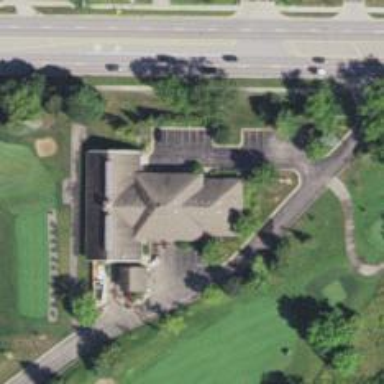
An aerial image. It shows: Golf clubhouse.